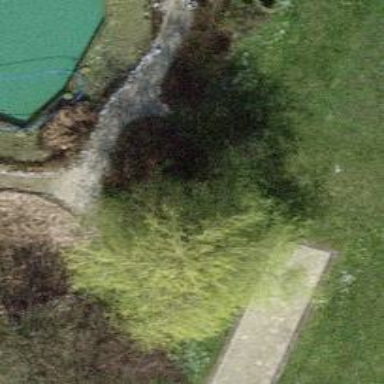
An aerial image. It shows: Pond surrounded by natural water.